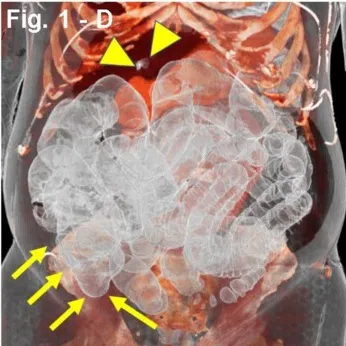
(A-D) Case presentation of 65-year-old male patient with COVID-19, 5 days after tocilizumab (TCZ), non-contrast abdominal CT. 3D reconstruction, pneumatosis intestinalis (PI) involving ascending colon (yellow arrows), with dilated multiple right lower quadrant small bowel loops with mesenteric and portal venous gas (yellow arrowheads).
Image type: radiology (ct)